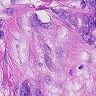
Metastatic tissue present: yes